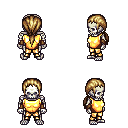
a pixel art fantasy rpg character, male body template, skeleton, gold chest armor, gold greaves, blonde ponytail hairstyle, leather bracers, four views (front, back, left, right), 2x2 character sprite sheet, small pixel art, hard edges, no anti-aliasing